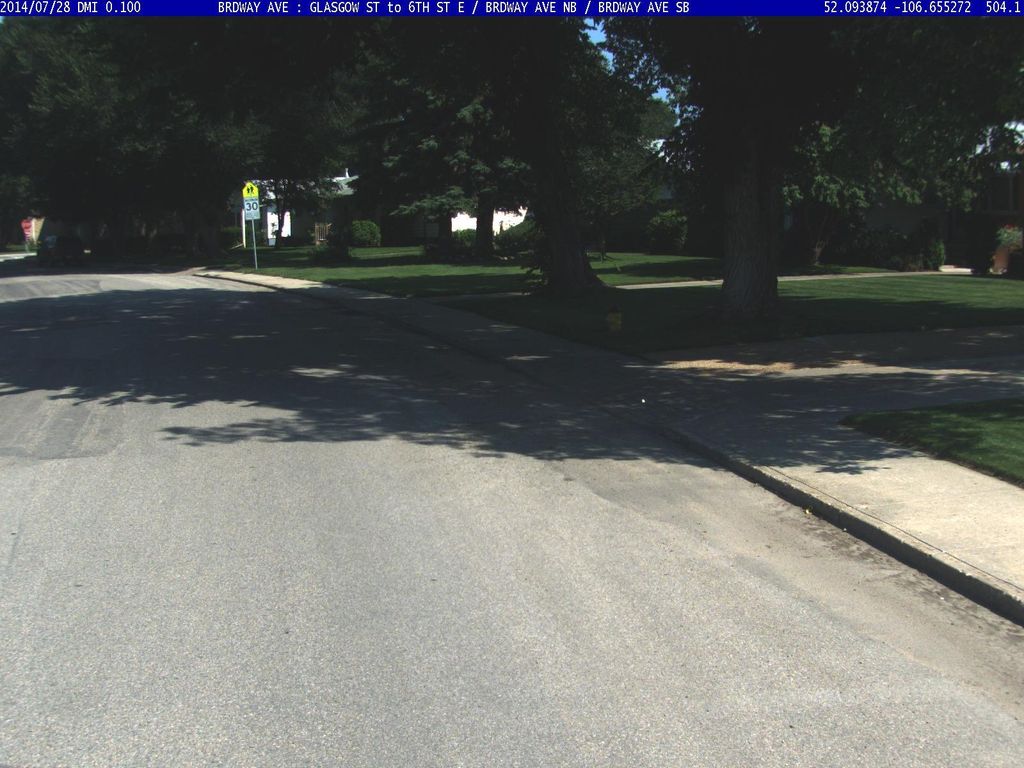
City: saskatoon